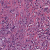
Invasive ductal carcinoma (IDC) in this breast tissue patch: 1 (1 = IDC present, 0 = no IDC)